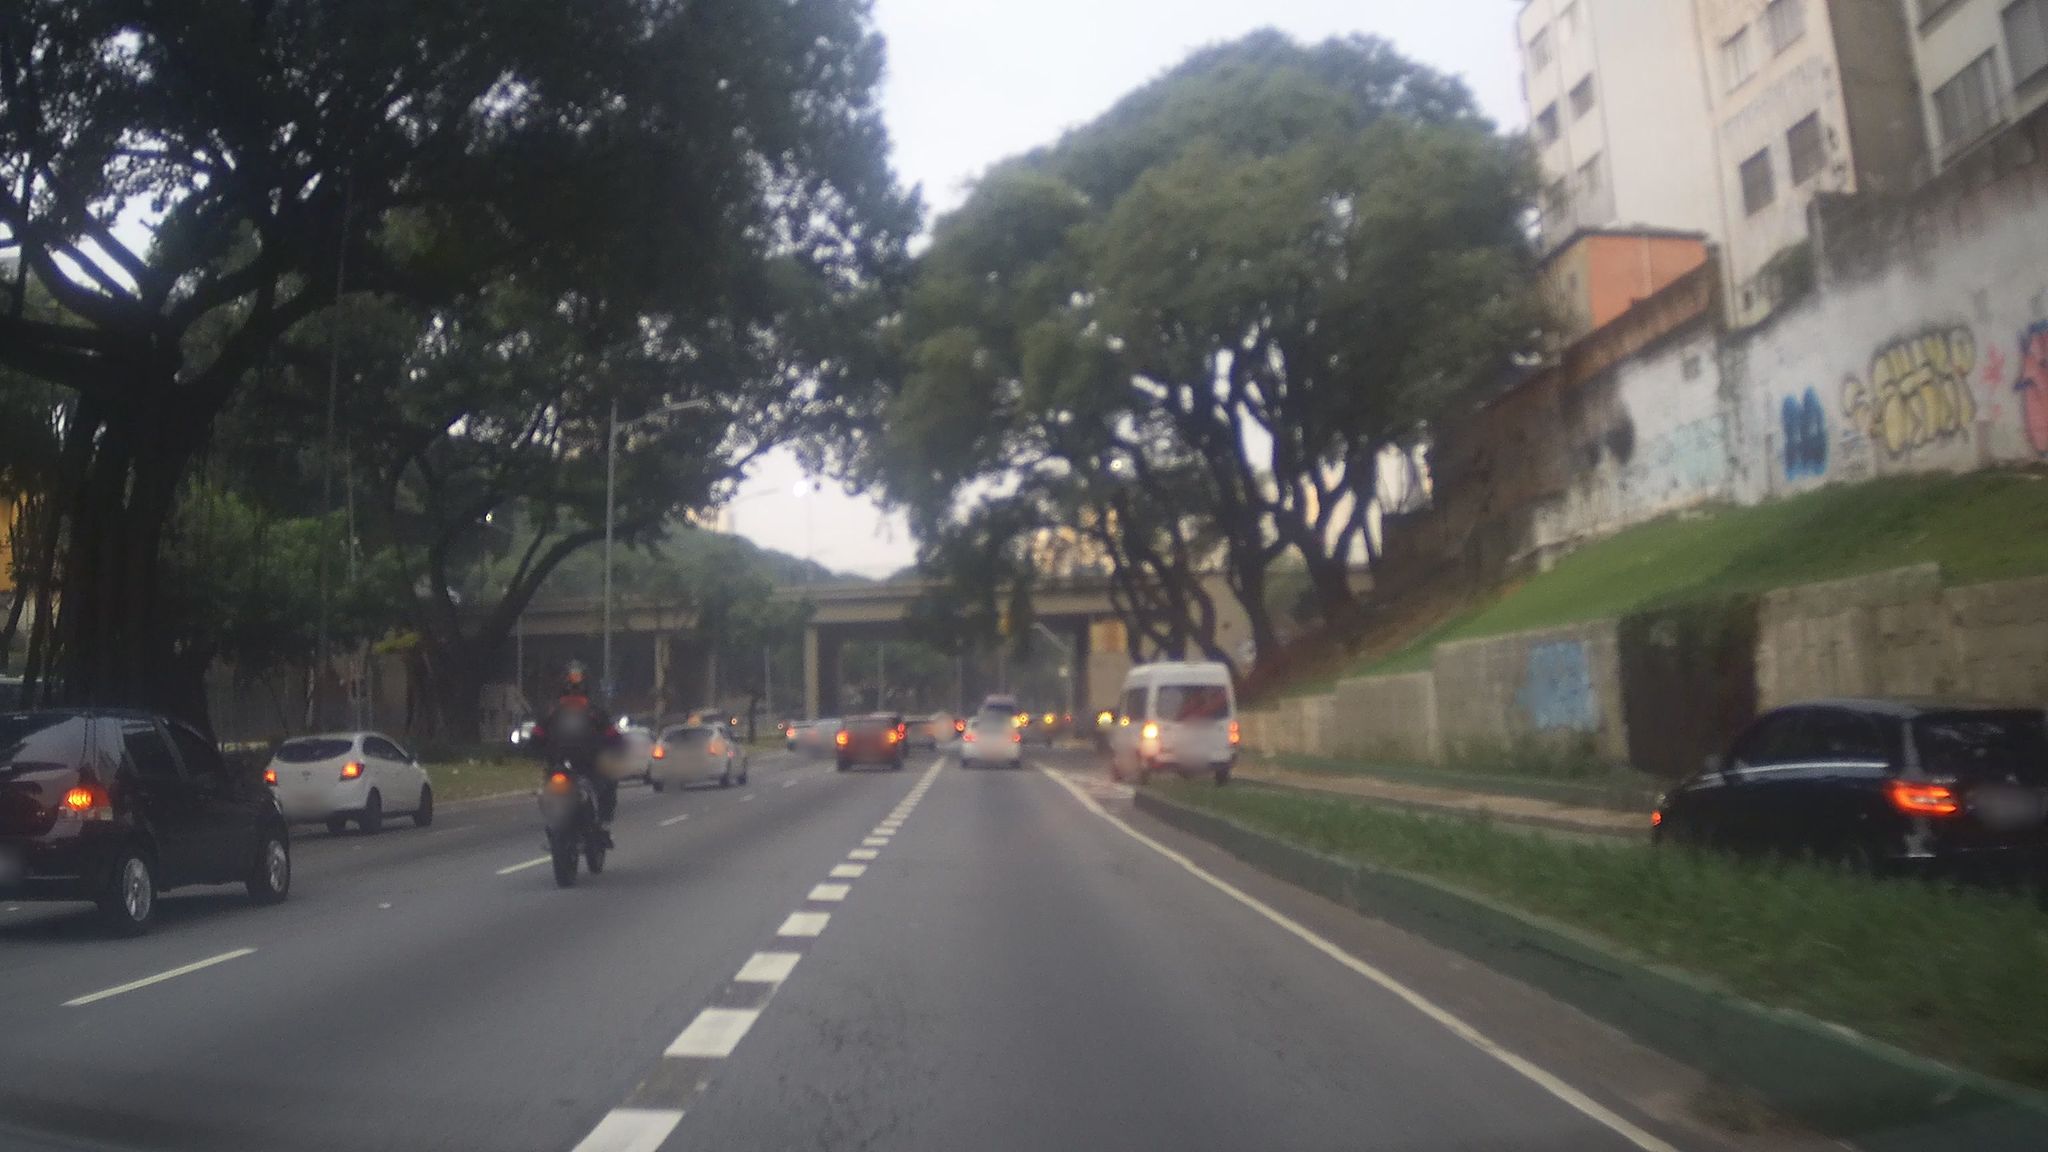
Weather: clear
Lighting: day
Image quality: good
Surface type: driving surface
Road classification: trunk
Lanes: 4
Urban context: urban centre
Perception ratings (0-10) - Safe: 8.1, Lively: 7.43, Beautiful: 7.7, Boring: 1.2, Depressing: 1.4, Wealthy: 3.21